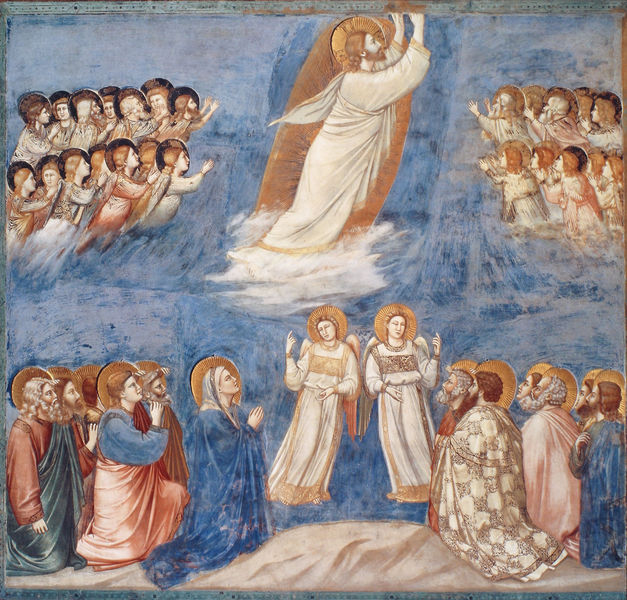
Titel: Arenakapelle / Scrovegni-Kapelle
Künstler: Giotto di Bondone
Standort: Padua, Arenakapelle (EU - I - Venetien)
Schlagwörter: berg, blau, gott, himmel, weiß, wolken, braun, bart, gold, rosa, engel, heiligenschein, christus, jesus, chor, heilige, fresko, jünger, maria, anbetung, christen, gloriole, himmelfahrt, josef, apostel, glorien, madomna